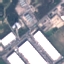
Label: Industrial